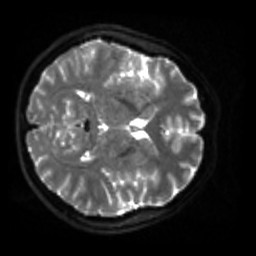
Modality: sbref
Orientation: axial
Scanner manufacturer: siemens
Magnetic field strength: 3 T
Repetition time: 4 s
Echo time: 0.0594 s